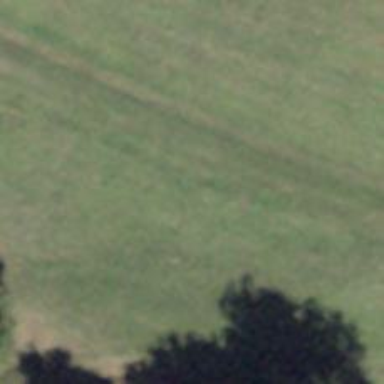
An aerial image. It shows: Track with grass surface categorized as grade4 tracktype.